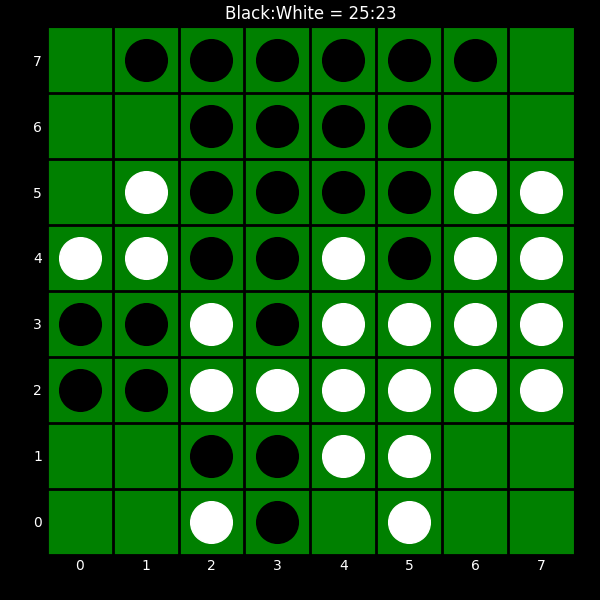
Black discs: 25
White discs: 23